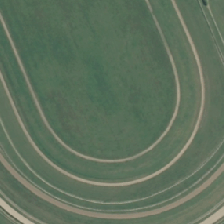
Land cover: urban_parkland